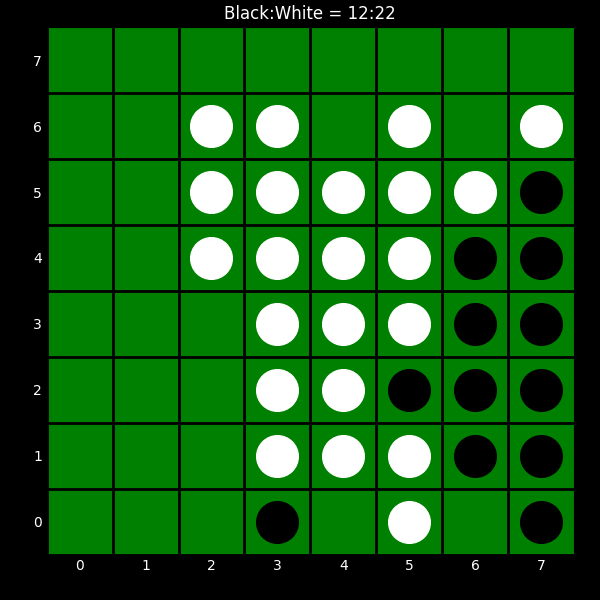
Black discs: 12
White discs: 22